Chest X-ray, PA view. Patient: 51 years old, sex M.
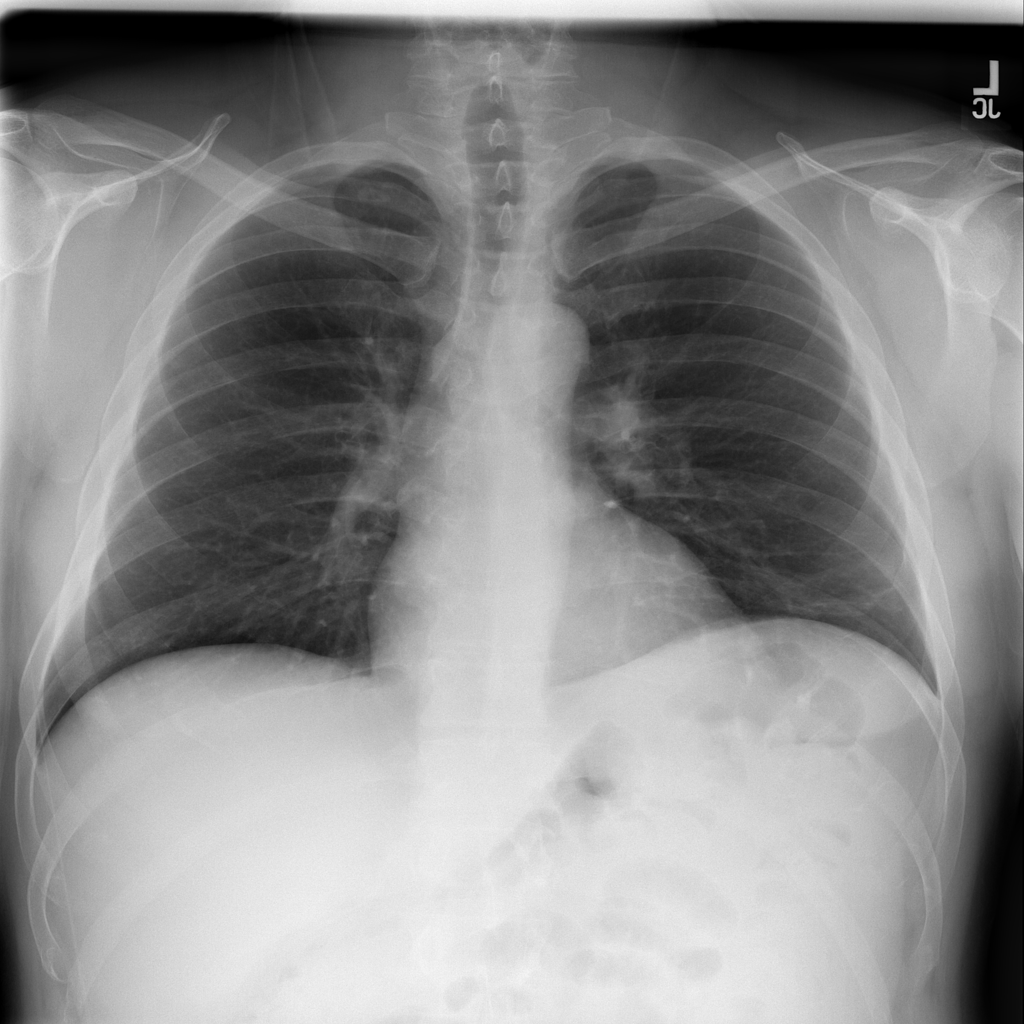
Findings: No Finding